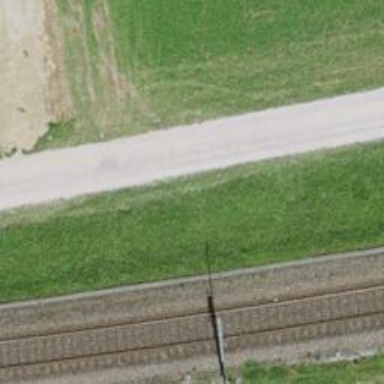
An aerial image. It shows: Track with grade1 tracktype.